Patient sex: M
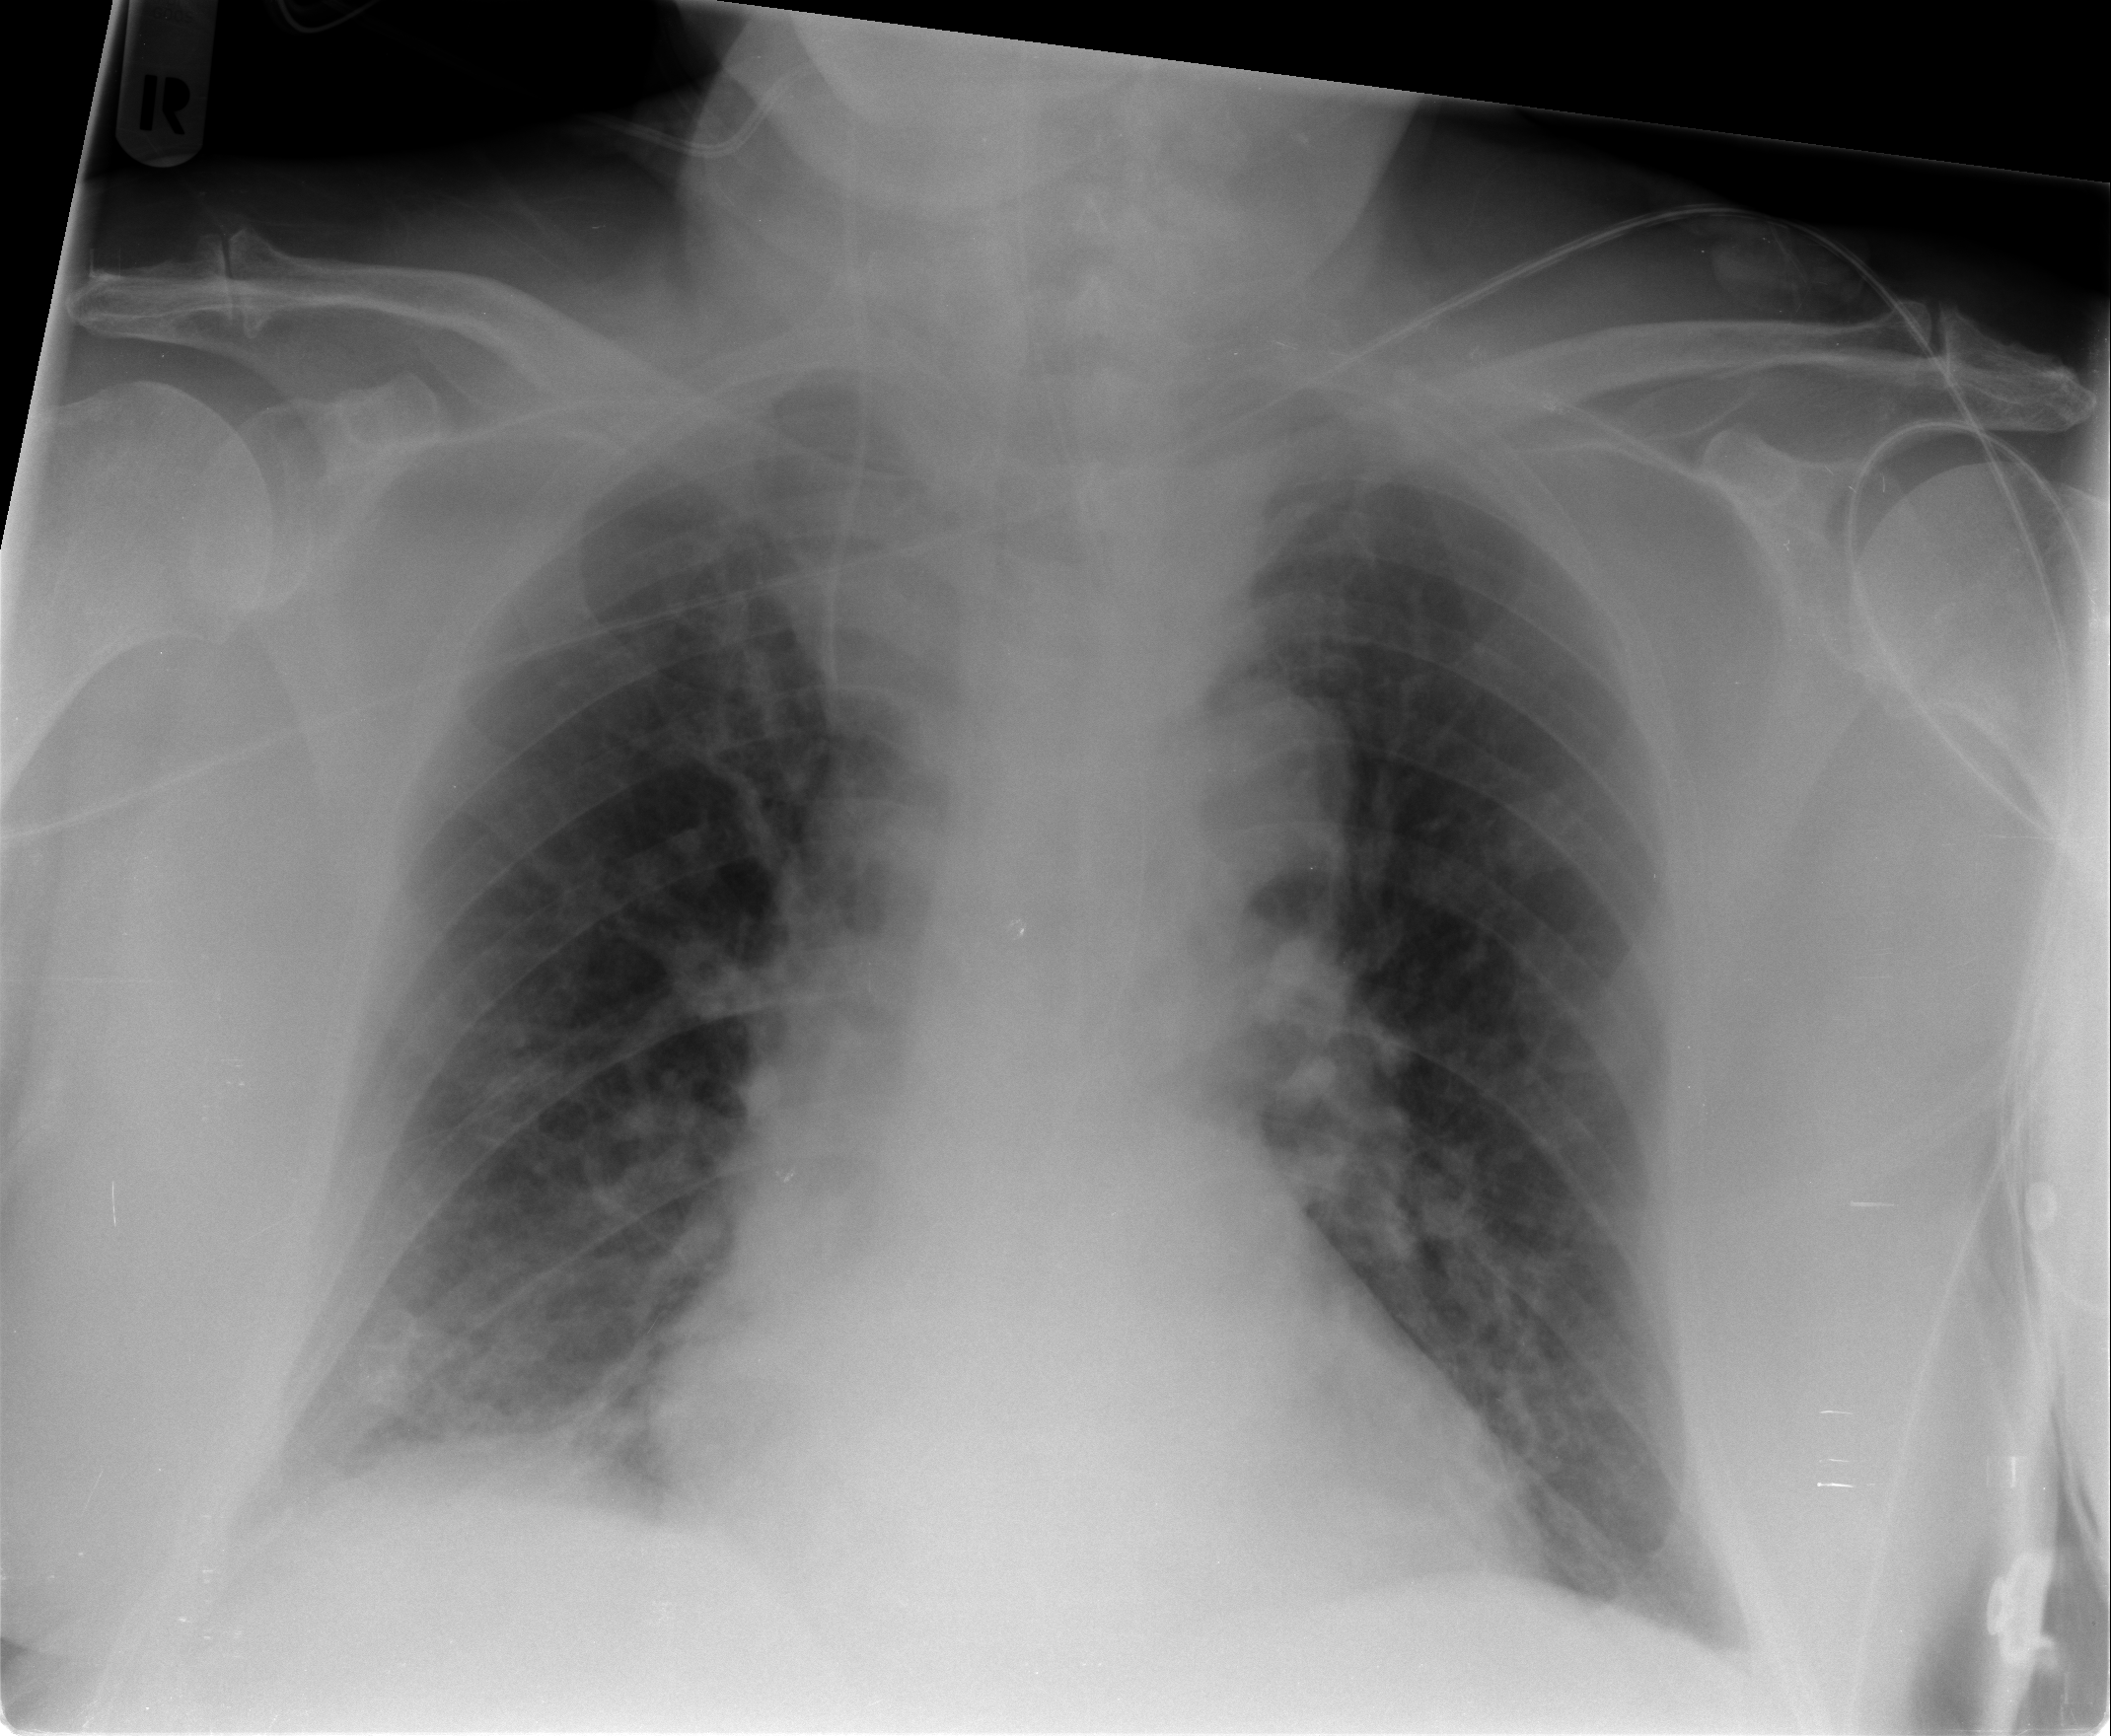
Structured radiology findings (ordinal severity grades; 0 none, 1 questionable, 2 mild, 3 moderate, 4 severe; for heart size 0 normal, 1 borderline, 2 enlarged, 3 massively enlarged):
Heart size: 1
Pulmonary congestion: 2
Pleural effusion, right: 0
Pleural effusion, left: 0
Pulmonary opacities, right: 0
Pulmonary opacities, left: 0
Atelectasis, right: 2
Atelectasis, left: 1